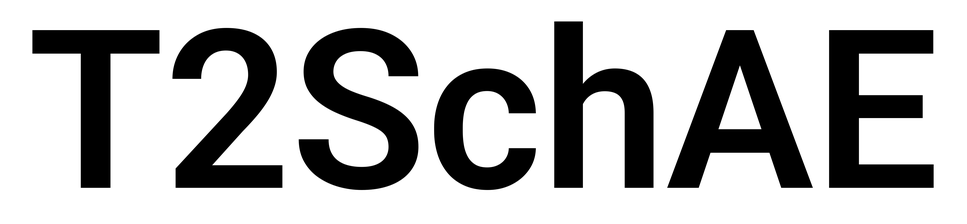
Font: Roboto_SemiBold